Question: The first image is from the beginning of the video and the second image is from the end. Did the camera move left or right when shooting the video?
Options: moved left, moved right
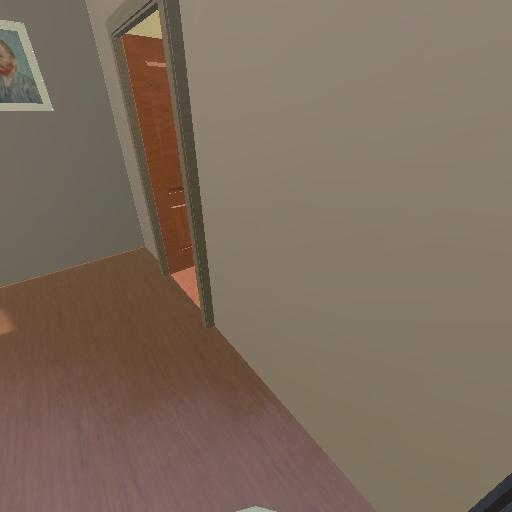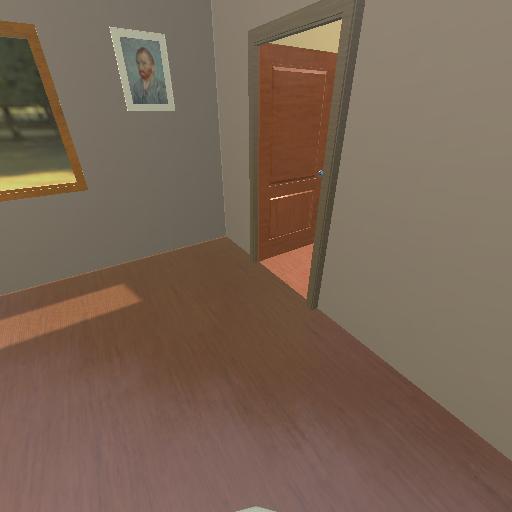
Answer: moved left